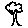
Label: tree